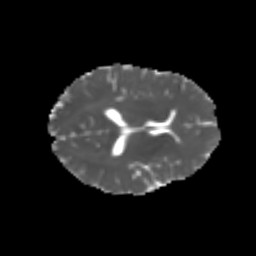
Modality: MD
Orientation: axial
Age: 23
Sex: male
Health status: healthy